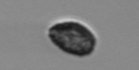
Label: Pseudochattonella_farcimen